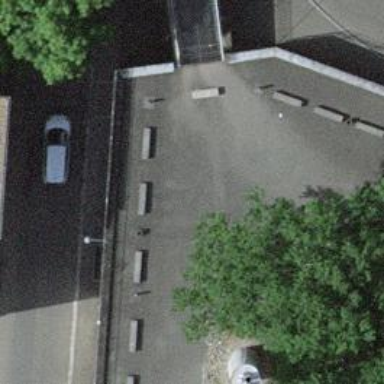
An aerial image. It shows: Concrete bench.